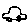
Label: car